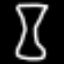
Label: hourglass